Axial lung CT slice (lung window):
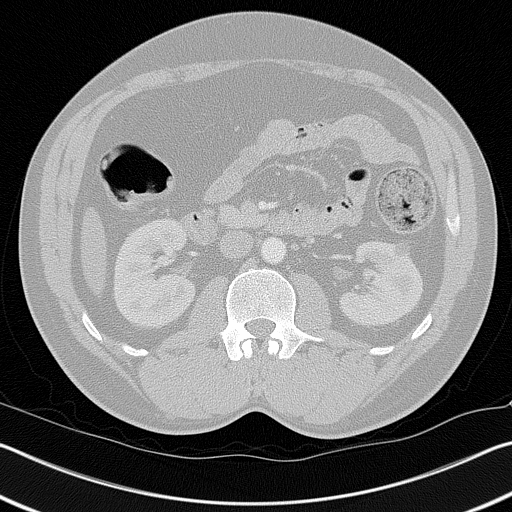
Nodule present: no